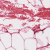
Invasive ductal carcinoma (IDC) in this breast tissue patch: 0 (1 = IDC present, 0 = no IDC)